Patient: sex M, age 62
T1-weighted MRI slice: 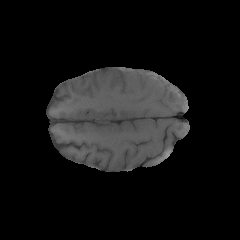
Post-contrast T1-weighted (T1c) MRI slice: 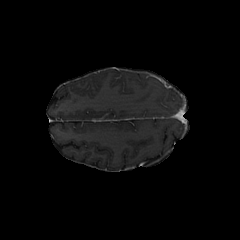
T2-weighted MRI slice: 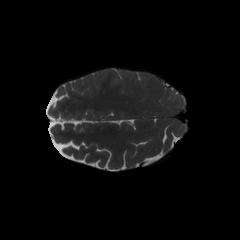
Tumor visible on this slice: no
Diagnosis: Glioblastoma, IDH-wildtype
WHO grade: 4